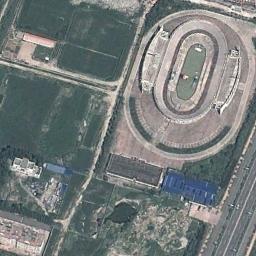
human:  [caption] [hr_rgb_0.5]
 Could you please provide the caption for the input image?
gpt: The stadium looks like an oval and is surrounded by a blue roof .

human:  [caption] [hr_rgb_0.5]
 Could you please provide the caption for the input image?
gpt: The stadium is on the grass next to some roads .

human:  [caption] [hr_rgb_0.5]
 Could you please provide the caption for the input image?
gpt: The stadium is surrounded by grass .

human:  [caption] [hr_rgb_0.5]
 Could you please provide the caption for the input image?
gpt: The circular stadium is built on a large lawn with a road next to it .

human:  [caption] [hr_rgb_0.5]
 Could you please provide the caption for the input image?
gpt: There are some green meadows near the stadium .